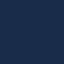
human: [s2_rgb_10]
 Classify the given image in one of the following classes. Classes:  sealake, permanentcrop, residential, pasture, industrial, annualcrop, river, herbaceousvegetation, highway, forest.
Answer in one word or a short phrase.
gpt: SeaLake